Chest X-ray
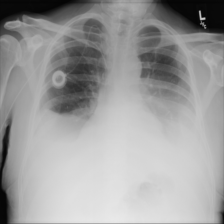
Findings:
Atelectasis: negative
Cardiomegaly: negative
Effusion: positive
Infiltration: negative
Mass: negative
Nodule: negative
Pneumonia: negative
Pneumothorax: negative
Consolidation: negative
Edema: negative
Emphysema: negative
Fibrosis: negative
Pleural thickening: negative
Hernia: negative